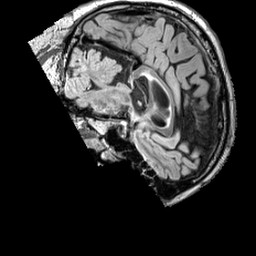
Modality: FLAIR
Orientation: sagittal
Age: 54
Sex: male
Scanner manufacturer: siemens
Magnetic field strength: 3 T
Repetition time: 5 s
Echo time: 0.387 s